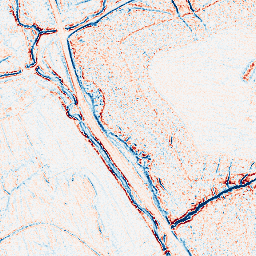
Category: edge_preserving
Decomposition family: bilateral
Decomposition parameters: d: 5
sigma_color: 150
sigma_space: 100
Upsampling method: bilinear
Upsampling parameters: scale: 8
Upsampling scale: 8